Field crop: tomato
Growth stage: 2
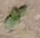
Species: solanum